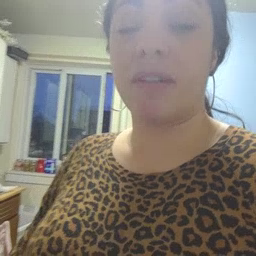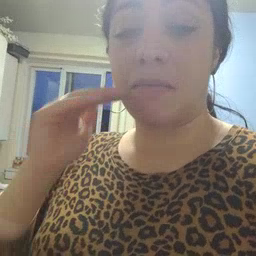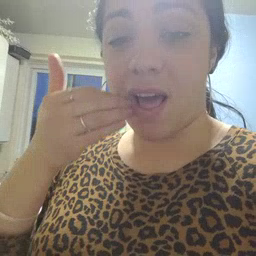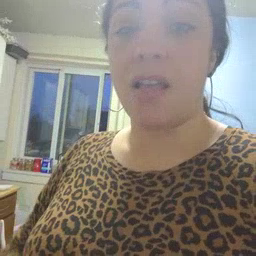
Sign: smile